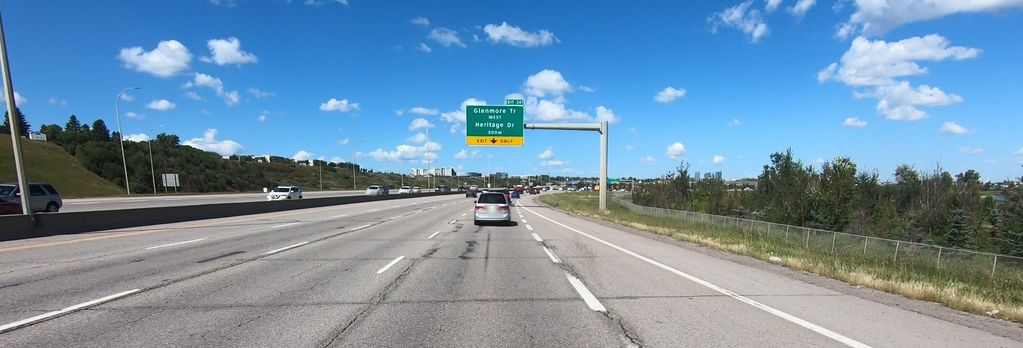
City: calgary